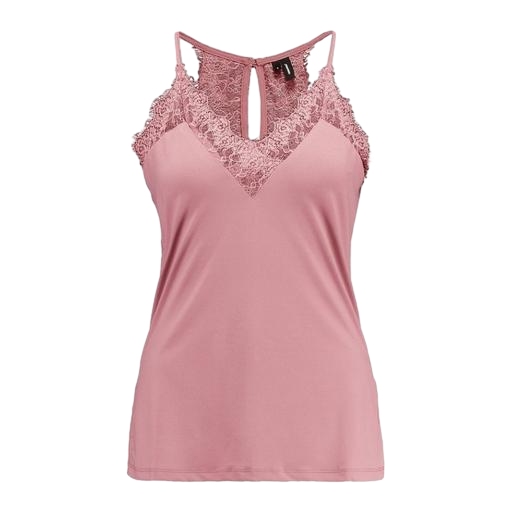
pink chemise embrace lace, pink strappy top lace, pink lace-accented top, white background